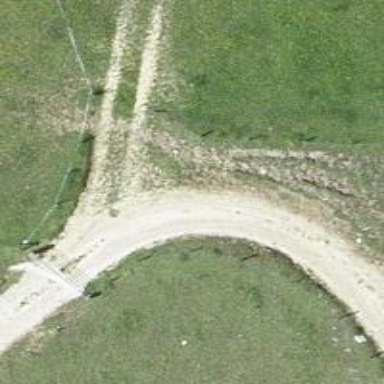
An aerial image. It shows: Paved track with grade3 tracktype.